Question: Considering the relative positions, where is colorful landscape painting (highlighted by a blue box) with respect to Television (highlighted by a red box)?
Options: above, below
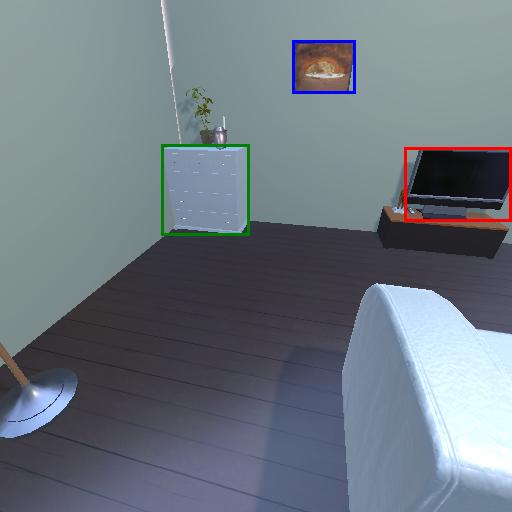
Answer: above